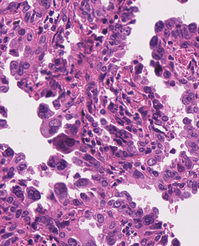
Tumor epithelial tissue: yes
Tumor-associated stroma tissue: yes
Normal tissue: no